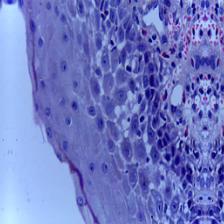
Diagnosis: Normal